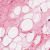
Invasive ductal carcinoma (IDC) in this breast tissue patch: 0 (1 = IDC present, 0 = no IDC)